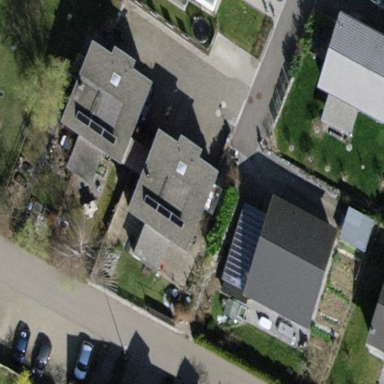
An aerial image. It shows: Simple house.